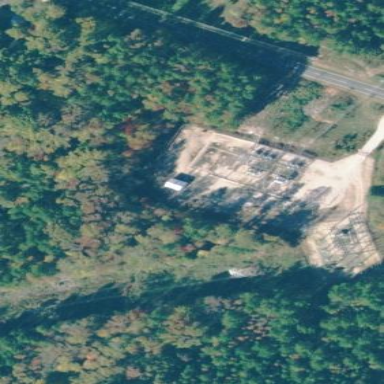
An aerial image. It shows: Distribution substation surrounded by fence.